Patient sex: M
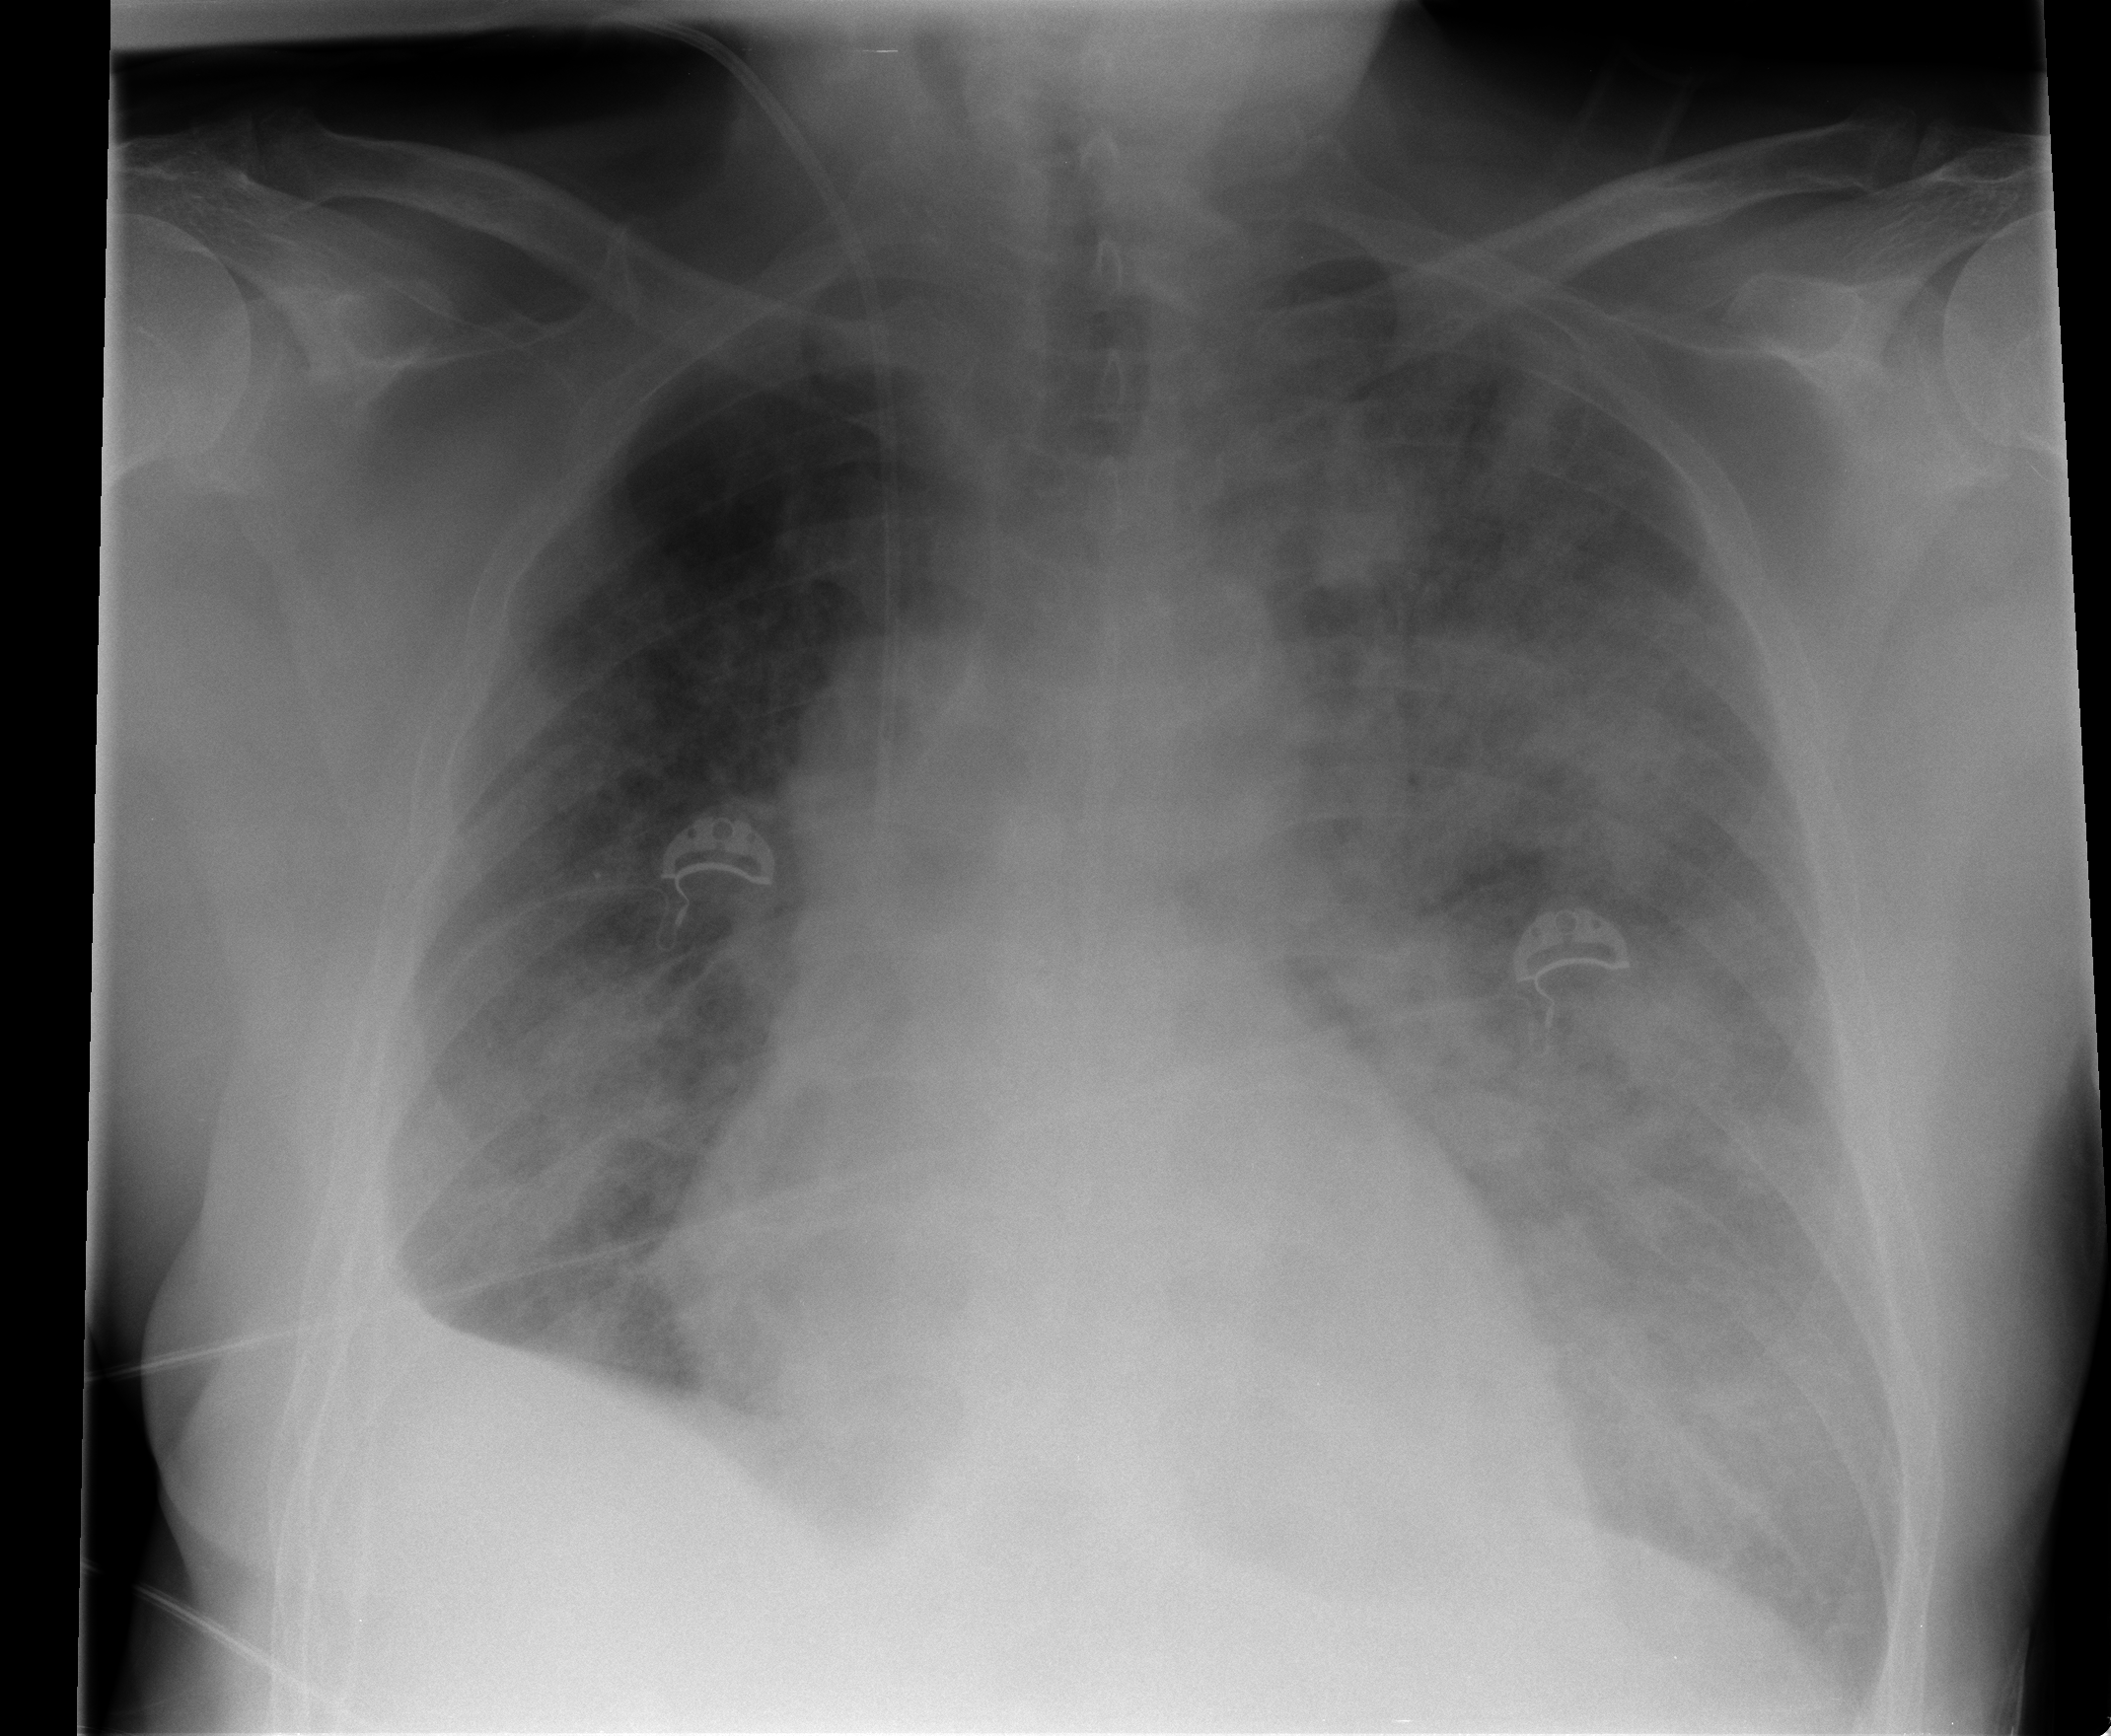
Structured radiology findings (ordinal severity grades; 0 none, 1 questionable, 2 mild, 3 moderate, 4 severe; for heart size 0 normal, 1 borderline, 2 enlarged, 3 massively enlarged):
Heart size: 0
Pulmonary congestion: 2
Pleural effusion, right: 2
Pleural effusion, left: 0
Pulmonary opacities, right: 3
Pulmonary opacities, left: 3
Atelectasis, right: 0
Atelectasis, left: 0